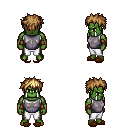
a pixel art fantasy rpg character, male body template, orc, green skin, steel chest armor, white pants, blonde bedhead hairstyle, cloth bracers, brown slippers, four views (front, back, left, right), 2x2 character sprite sheet, small pixel art, hard edges, no anti-aliasing